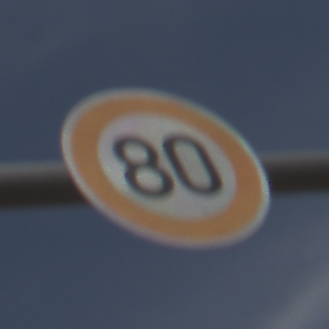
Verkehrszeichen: Geschwindigkeit80
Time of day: Midday
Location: Outdoor (Nature)
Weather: PartlyCloudy
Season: NotSpecified
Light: Natural